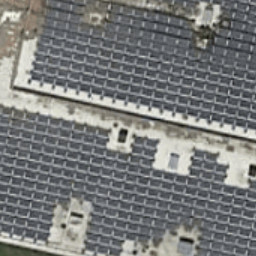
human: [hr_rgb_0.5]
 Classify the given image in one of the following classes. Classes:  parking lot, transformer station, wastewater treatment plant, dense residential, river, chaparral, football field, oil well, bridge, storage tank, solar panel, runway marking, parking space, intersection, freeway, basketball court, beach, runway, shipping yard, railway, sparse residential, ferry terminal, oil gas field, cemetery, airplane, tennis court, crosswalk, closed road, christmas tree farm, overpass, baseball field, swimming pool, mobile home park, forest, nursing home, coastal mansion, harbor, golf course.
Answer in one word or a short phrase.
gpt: solar panel